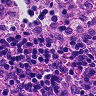
Metastatic tissue present: no